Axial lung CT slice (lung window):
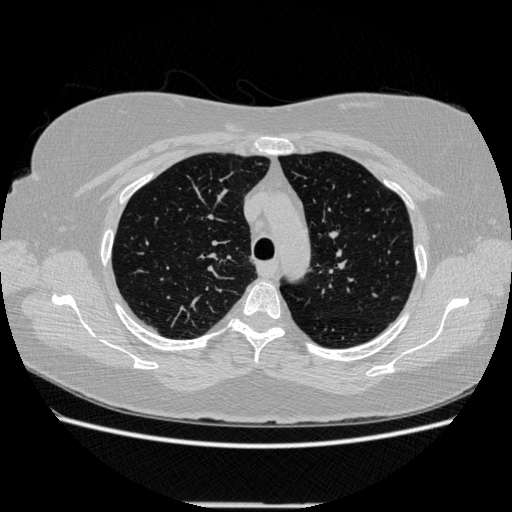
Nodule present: no